Interaction volume radius: 5 \u00c5
Interaction volume height: 10 \u00c5
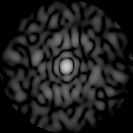
Disorder parameter: 0.8297